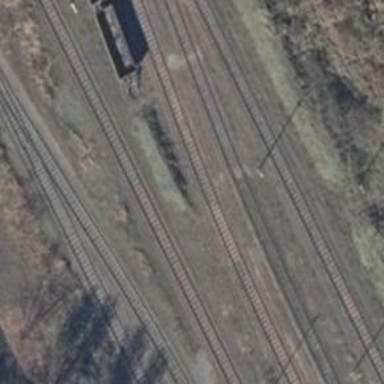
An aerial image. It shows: Railway yard used for servicing trains.